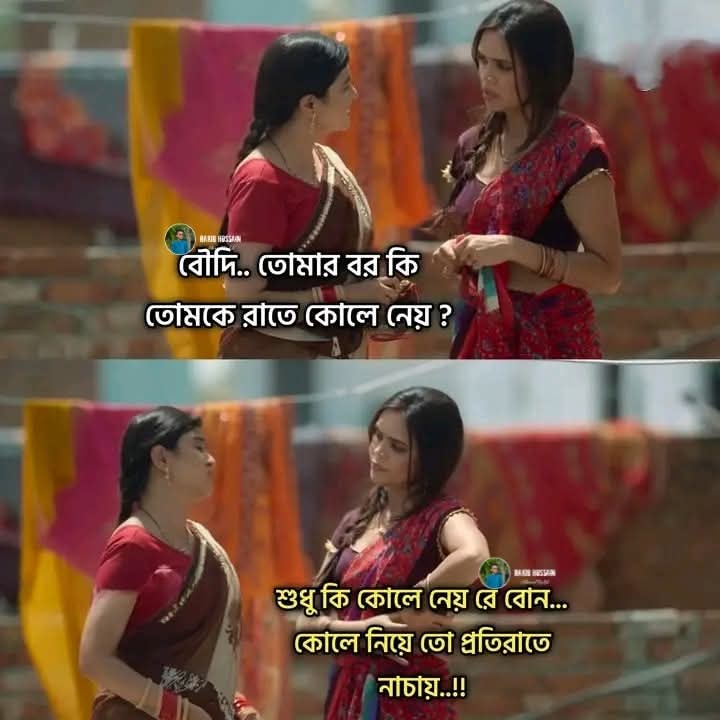
Text: বৌদি.. তোমার বর কি তোমকে রাতে কোলে নেয়?
শুধু কি কোলে নেয় রে বোন... কোলে নিয়ে তো প্রতিরাতে নাচায়..!!
Label: Non Hate